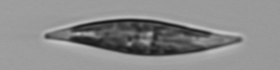
Label: Pleurosigma